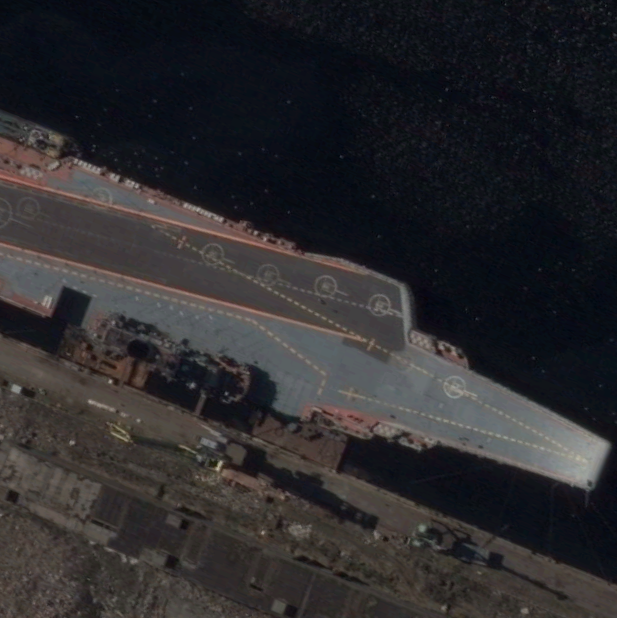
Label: aircraft_carrier